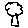
Label: tree